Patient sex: F
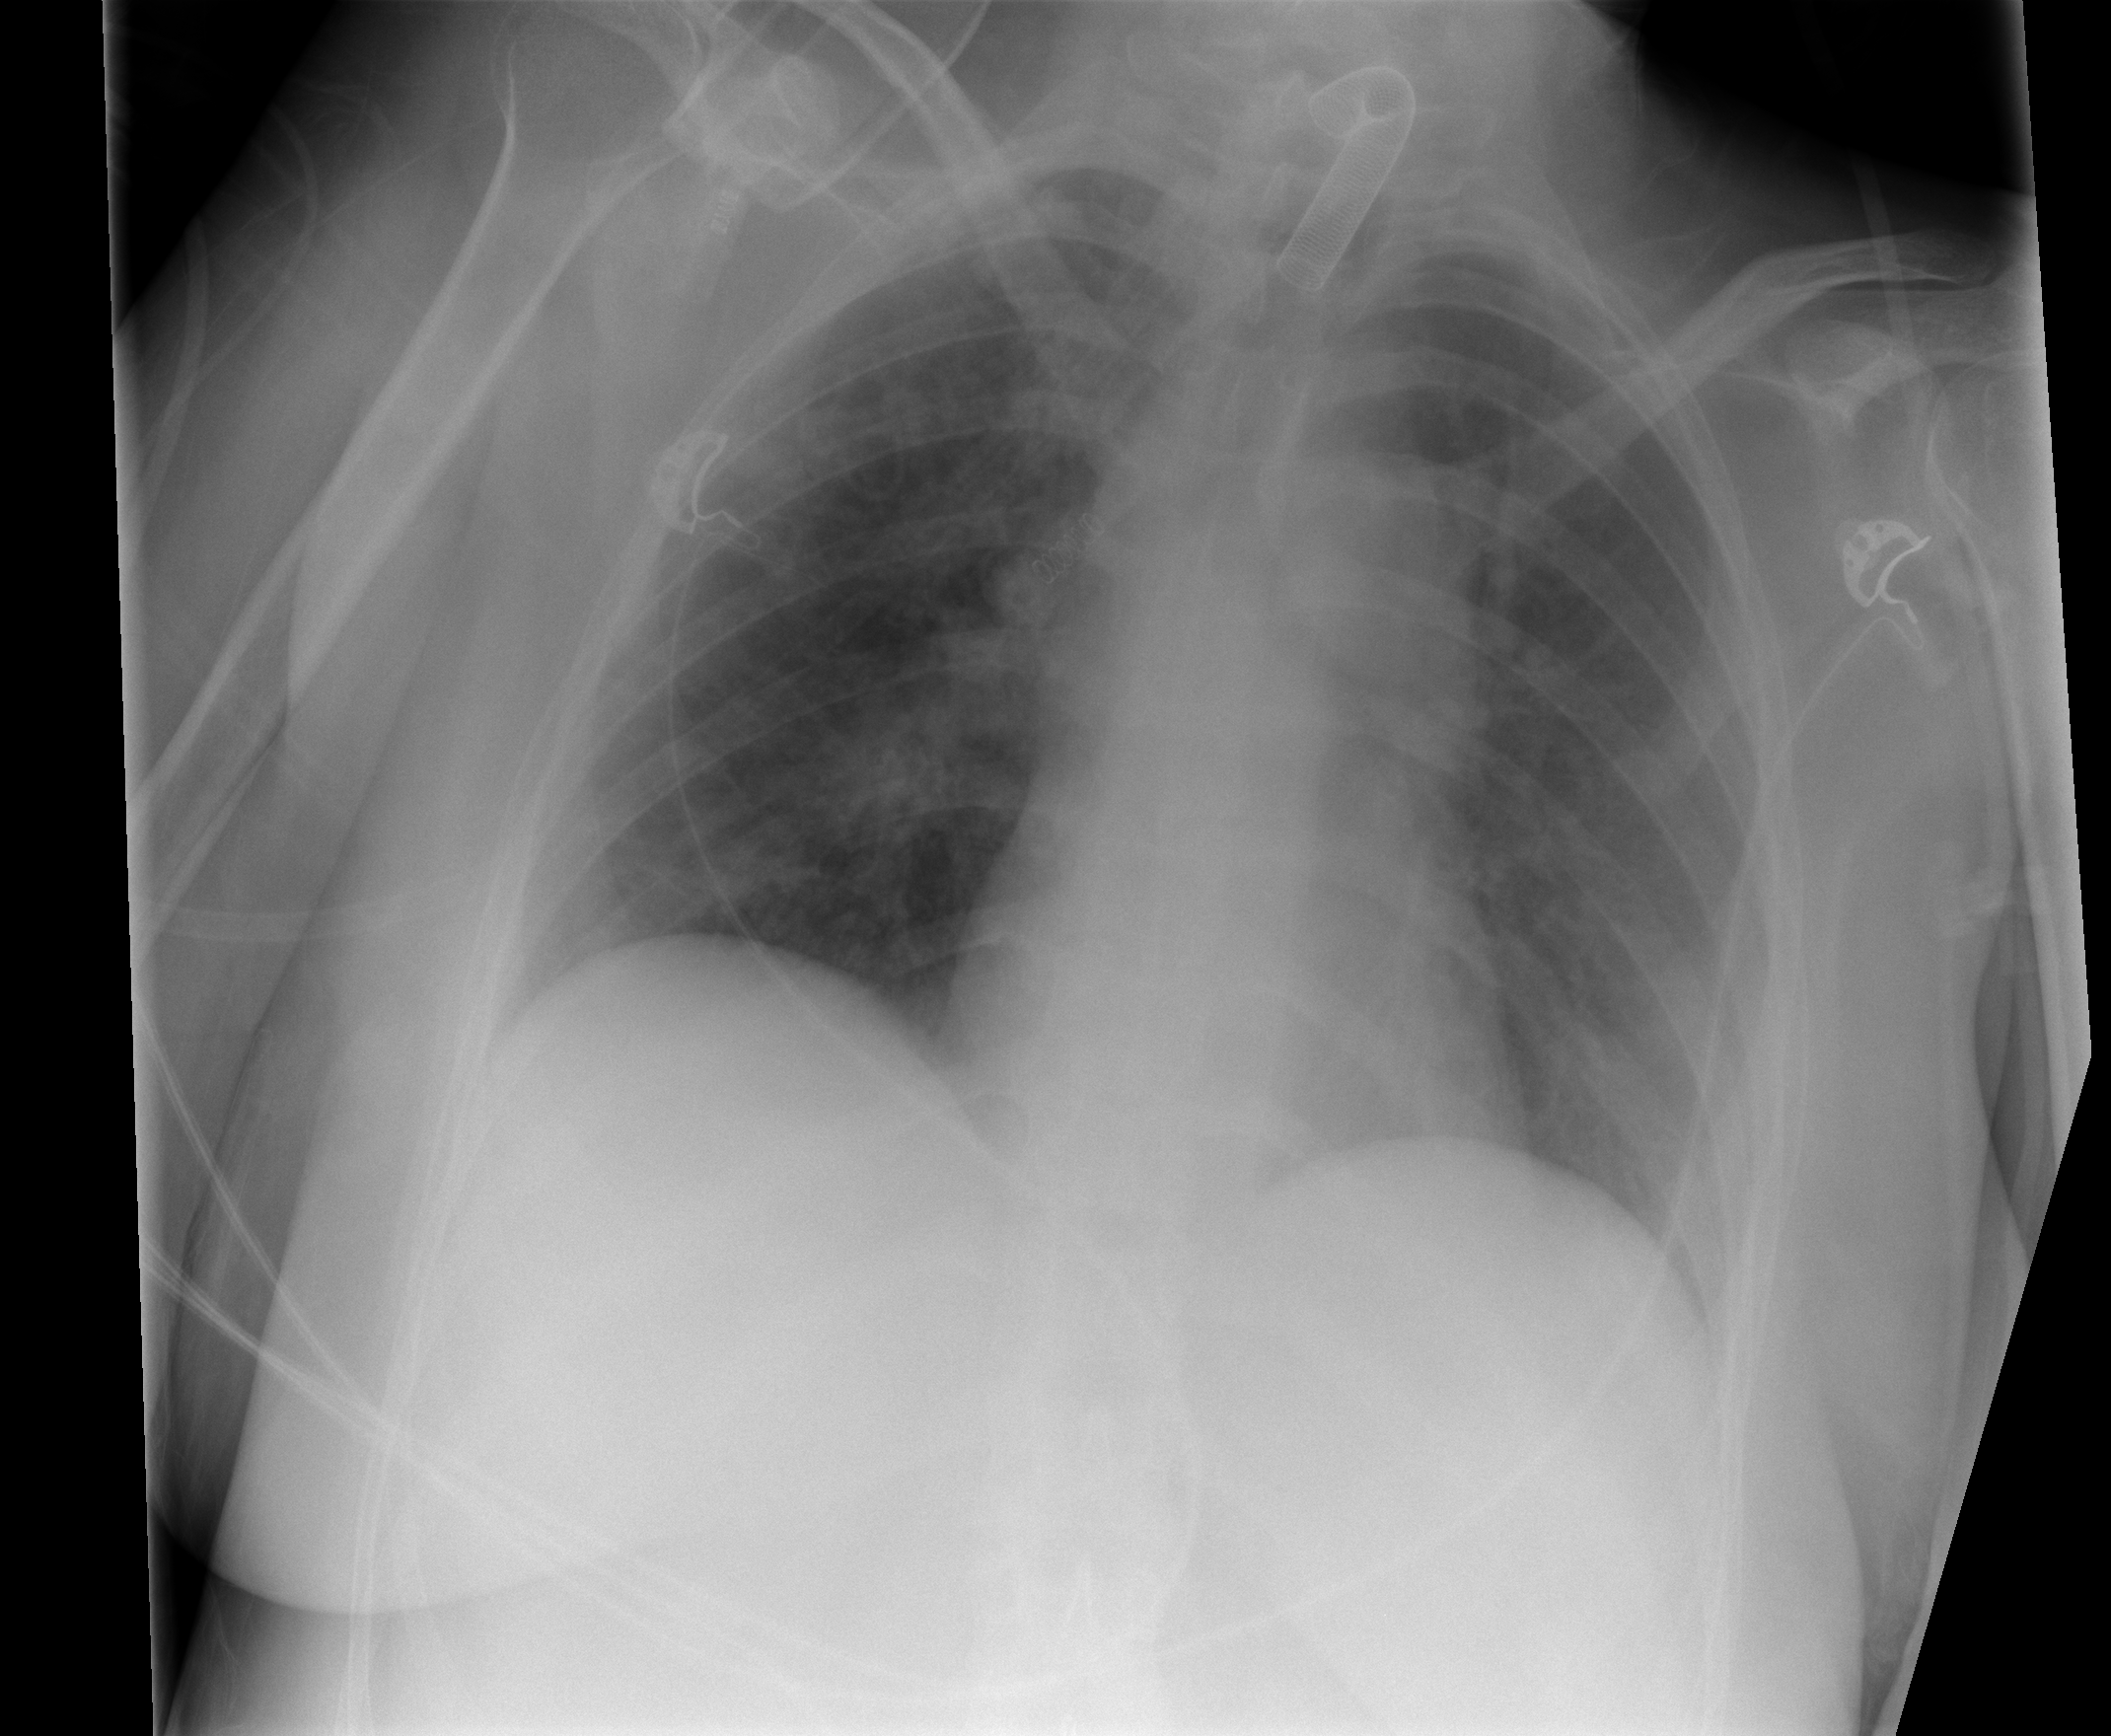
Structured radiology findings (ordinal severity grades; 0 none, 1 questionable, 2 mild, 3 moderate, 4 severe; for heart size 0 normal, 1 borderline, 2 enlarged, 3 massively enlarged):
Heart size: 0
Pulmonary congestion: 2
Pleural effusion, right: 0
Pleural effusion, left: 0
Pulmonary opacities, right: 2
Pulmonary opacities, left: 1
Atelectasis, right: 2
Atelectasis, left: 2